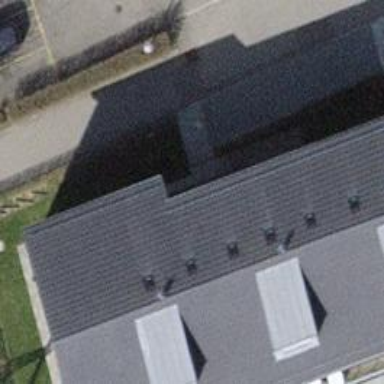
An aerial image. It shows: Gabled roof on building that houses apartments.